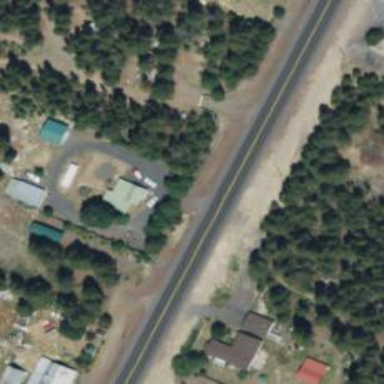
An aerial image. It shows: Asphalt road classified as trunk highway.